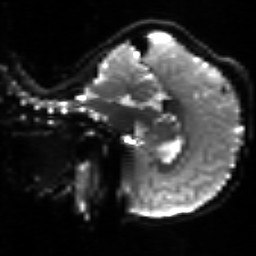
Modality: sbref
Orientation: sagittal
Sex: male
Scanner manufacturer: siemens
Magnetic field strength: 3 T
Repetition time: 5 s
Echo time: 0.071 s